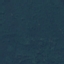
Land use / land cover: Forest